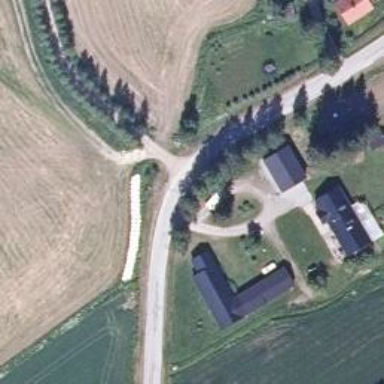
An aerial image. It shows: Tertiary road.